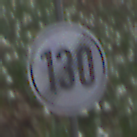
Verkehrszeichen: EndeGeschwindigkeit130
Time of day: MorningAfternoon
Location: Outdoor (Nature)
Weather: PartlyCloudy
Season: NotSpecified
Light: Natural